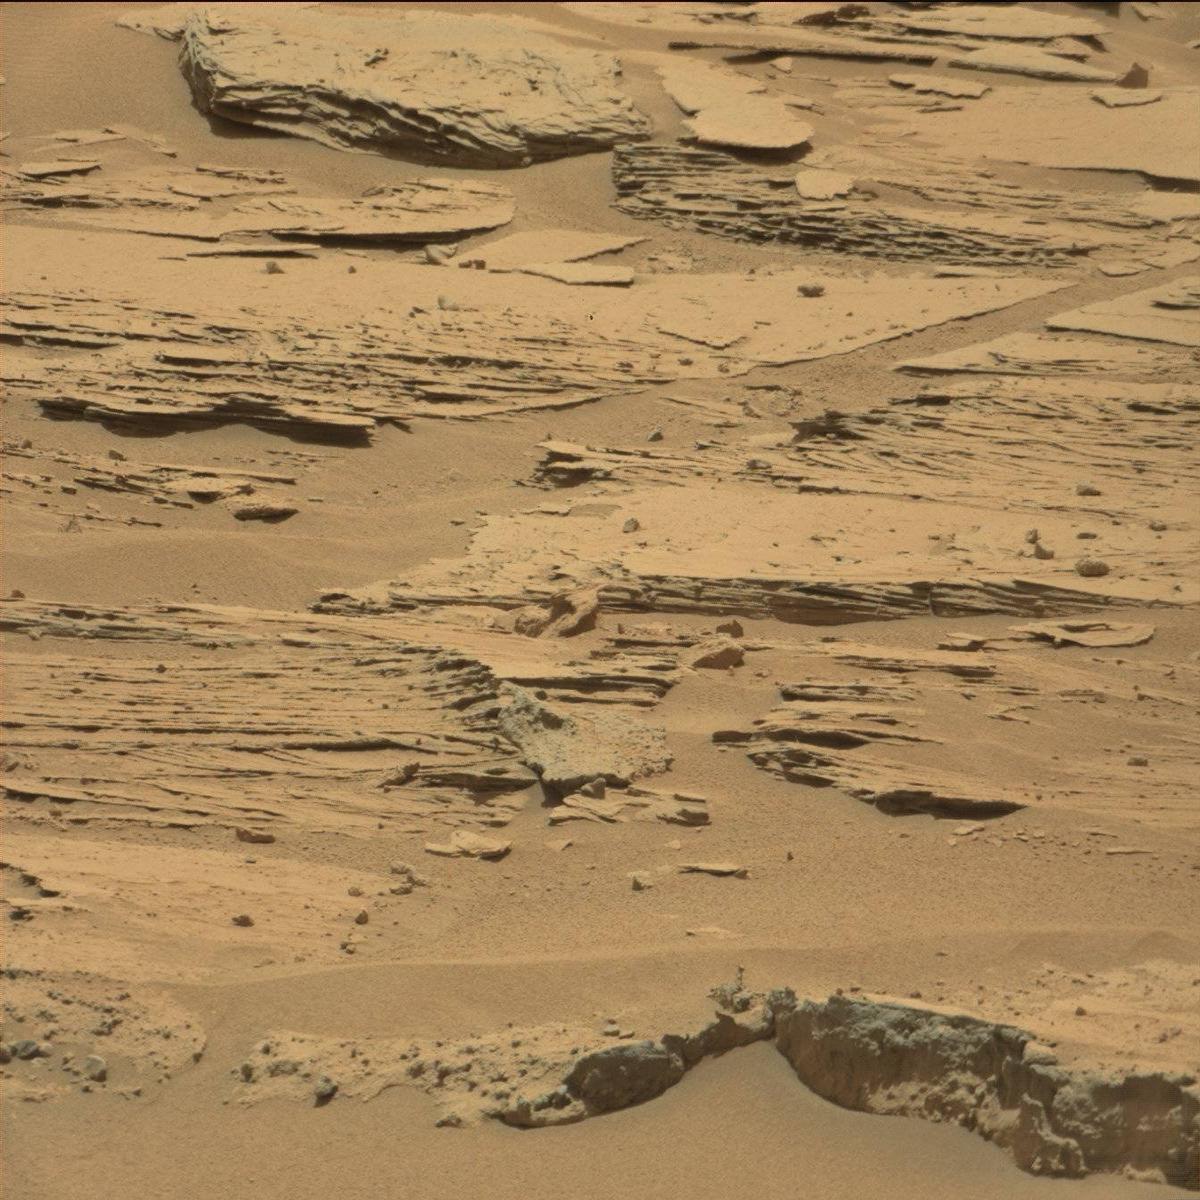
Terrain classes present: Bedrock, Sand / Soil